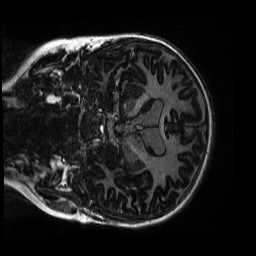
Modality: MP2RAGE
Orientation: coronal
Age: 9
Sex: female
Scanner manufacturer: siemens
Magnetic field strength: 3 T
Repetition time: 4 s
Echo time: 0.00303 s